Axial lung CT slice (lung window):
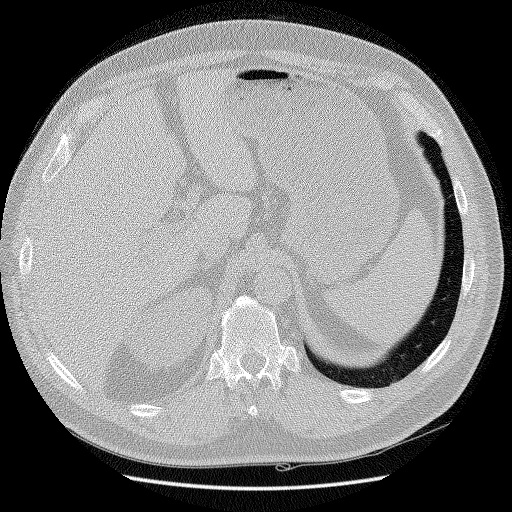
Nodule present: no